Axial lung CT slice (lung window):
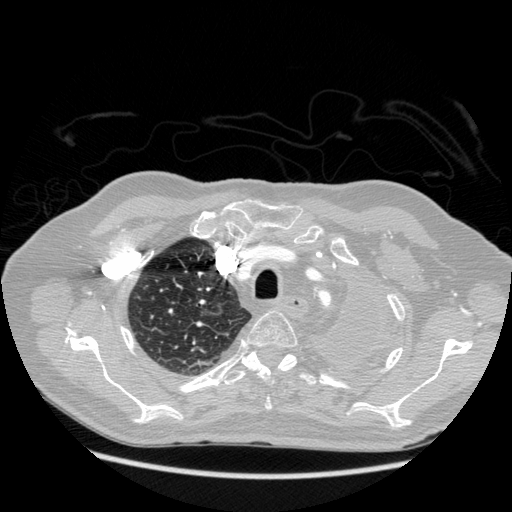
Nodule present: no